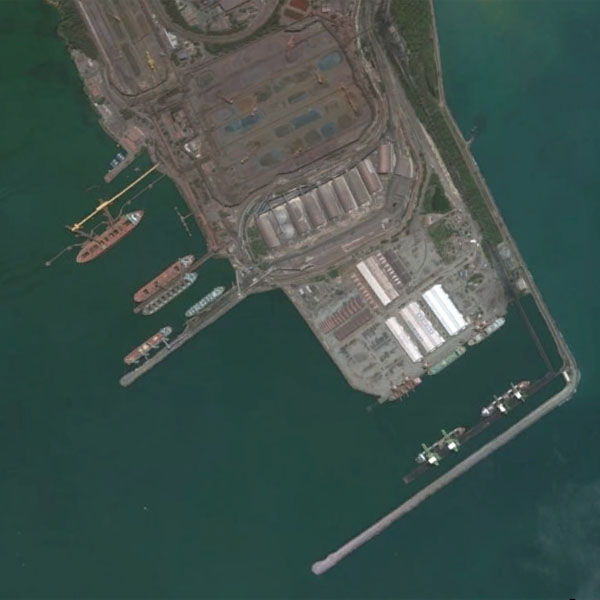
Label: Port